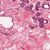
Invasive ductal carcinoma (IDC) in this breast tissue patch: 0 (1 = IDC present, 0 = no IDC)